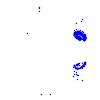
Particle: electron